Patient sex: M
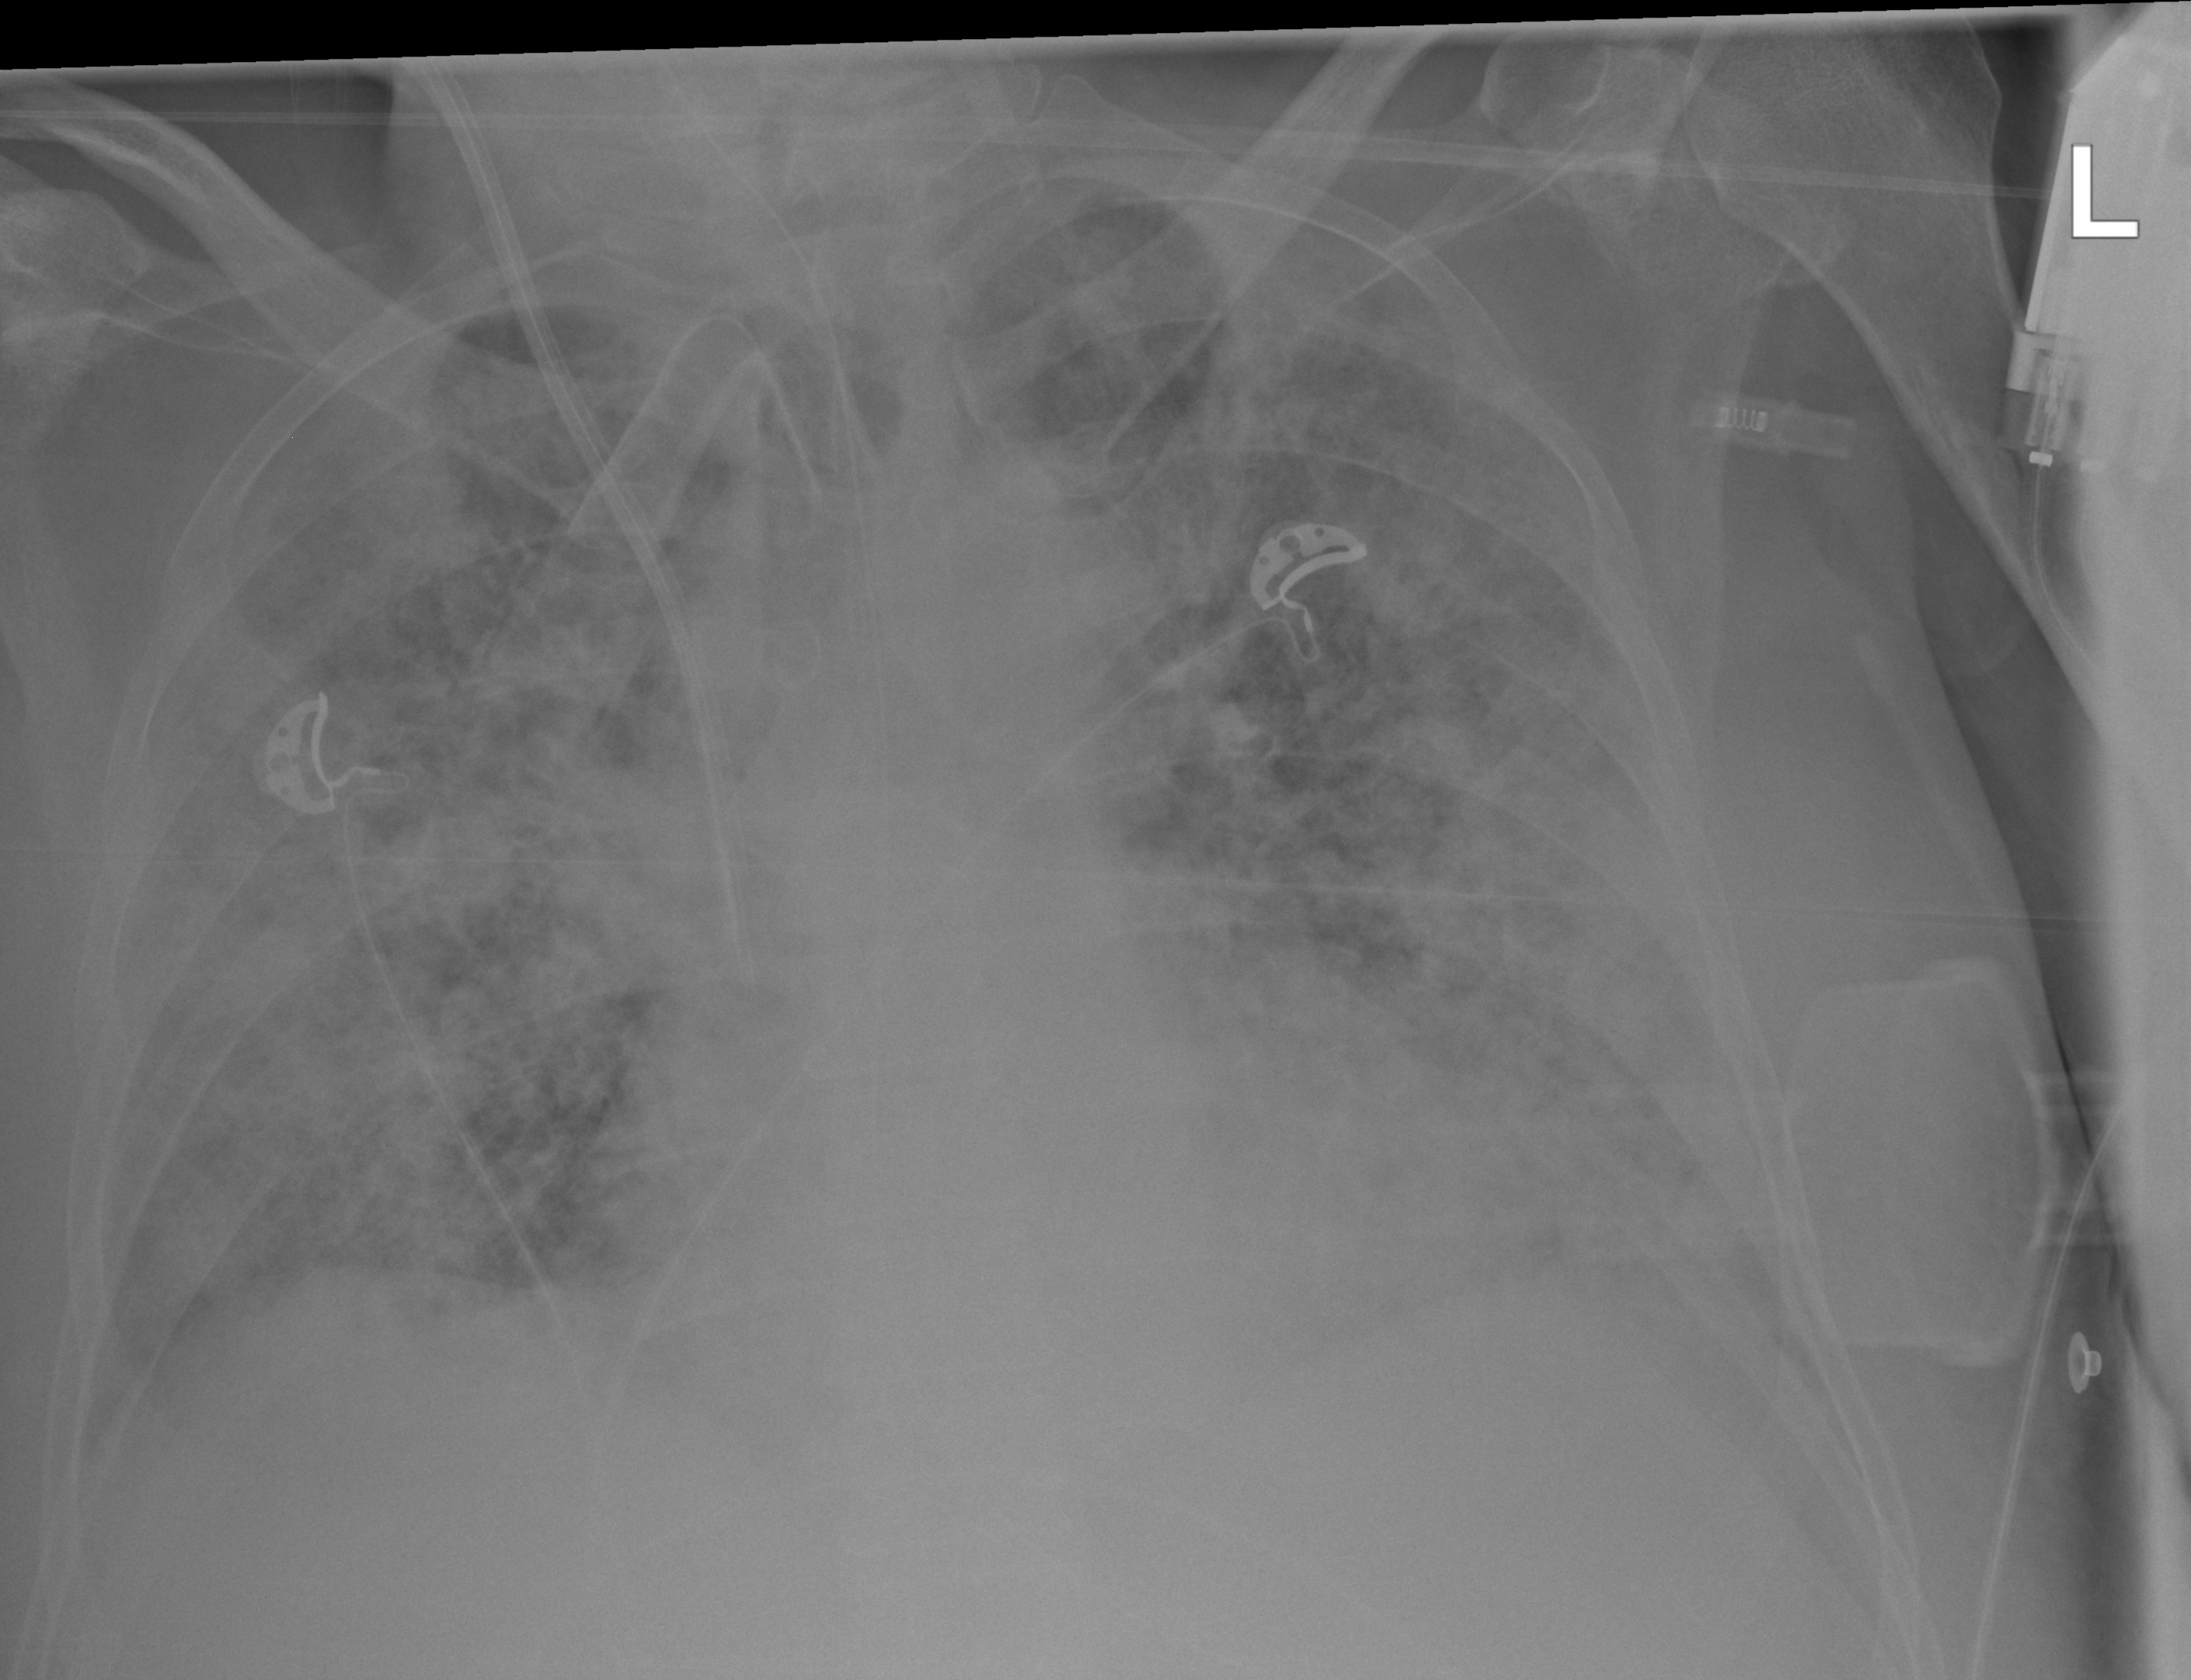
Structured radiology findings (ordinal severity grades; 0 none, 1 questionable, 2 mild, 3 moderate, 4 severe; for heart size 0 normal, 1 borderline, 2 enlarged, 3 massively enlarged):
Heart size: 1
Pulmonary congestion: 2
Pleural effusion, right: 0
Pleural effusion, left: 0
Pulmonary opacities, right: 4
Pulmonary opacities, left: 4
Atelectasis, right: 3
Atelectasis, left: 3